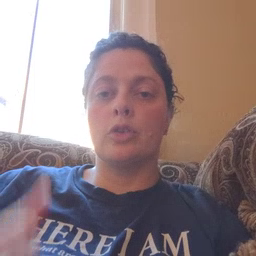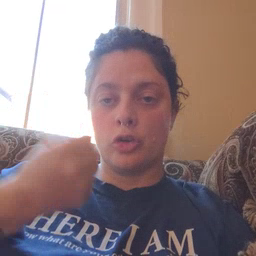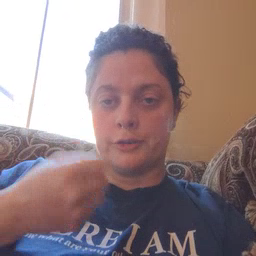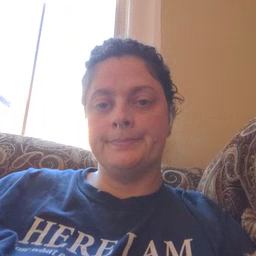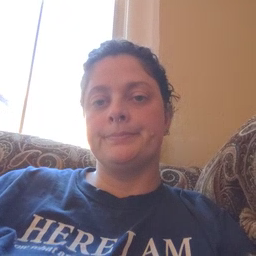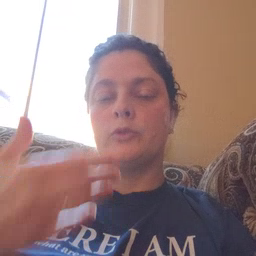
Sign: car